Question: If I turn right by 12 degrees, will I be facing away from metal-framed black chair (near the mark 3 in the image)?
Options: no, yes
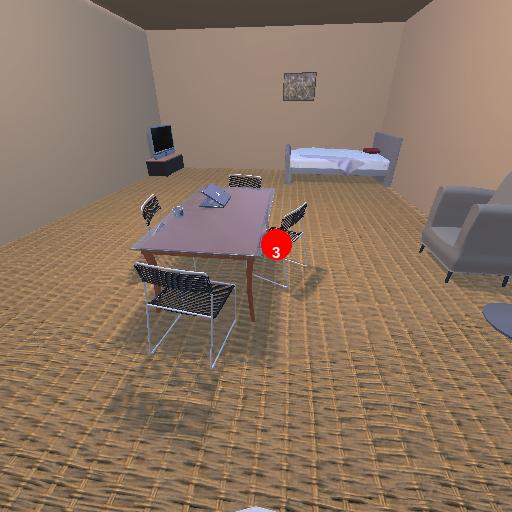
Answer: no